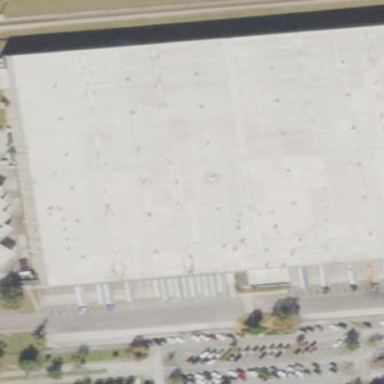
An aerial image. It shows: Warehouse.